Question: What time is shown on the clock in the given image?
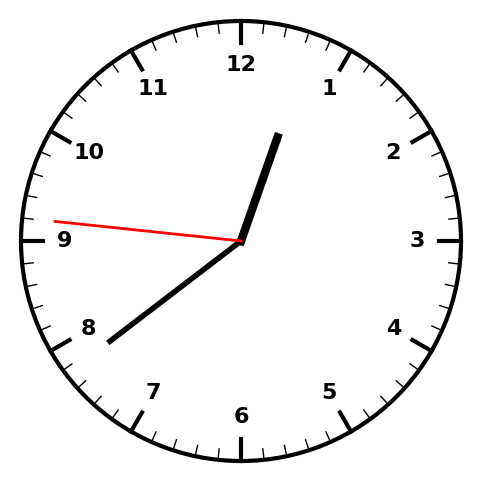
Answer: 12:38:46